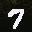
Label: 7